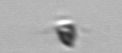
Label: Pyramimonas